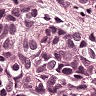
Metastatic tissue present: yes